Question: The scene is made pretty well but the touch is not working. I registered all sprites and made 'onTouchAreaBindingOnActionDownEnabled(true)' too. I have tried using Andengine's made in 'MenuScene' but it is not working touching part only too. Here's my present code.
I had same problem as this gentleman <URL>, since I had no way out I changed my code to:
'''
import org.andengine.engine.camera.Camera;
import org.andengine.entity.sprite.Sprite;
import org.andengine.input.touch.TouchEvent;
import org.andengine.opengl.texture.region.ITextureRegion;
import org.andengine.opengl.util.GLState;
import org.andengine.opengl.vbo.VertexBufferObjectManager;
import com.***.RM; //I changed the directory name to ***
import com.***.SceneManager; //I changed the directory name to ***
import com.***.SceneType; //I changed the directory name to ***
public class MainMenuScene extends BaseScene {
private final int MENU_PLAY = 0;
private final int MENU_OPTIONS = 1;
private final int MENU_CREDITS = 2;
private final int MENU_EXIT = 3;
final int w = 256, h = 64;
public class MenuSprite extends Sprite {
private int ID;
public MenuSprite(int pID, int pX, int pY, ITextureRegion tex, VertexBufferObjectManager vbom) {
super(pX, pY, w, h, tex, vbom);
this.ID = pID;
}
@Override
public boolean onAreaTouched(TouchEvent pSceneTouchEvent, float pTouchAreaLocalX, float pTouchAreaLocalY) {
System.out.println("text");
if (pSceneTouchEvent.isActionDown() || pSceneTouchEvent.isActionMove()) {
onclick(this.ID);
this.setScale(1.5f);
return true;
} else {
this.setScale(1f);
}
return true;
}
}
@Override
public void createScene() {
attachChild(new Sprite(RM.MX, RM.MY, rM.menu_back, vbom) {
@Override
protected void preDraw(GLState pGLState, Camera pCamera) {
super.preDraw(pGLState, pCamera);
pGLState.enableDither();
}
});
final MenuSprite playMenuItem = new MenuSprite(MENU_PLAY, RM.MX, RM.CH * 4 / 6, rM.menu_play, vbom);
final MenuSprite optionsMenuItem = new MenuSprite(MENU_OPTIONS, RM.MX, RM.CH * 3 / 6, rM.menu_options, vbom);
final MenuSprite creditsMenuItem = new MenuSprite(MENU_CREDITS, RM.MX, RM.CH * 2 / 6, rM.menu_credit, vbom);
final MenuSprite exitMenuItem = new MenuSprite(MENU_EXIT, RM.MX, RM.CH * 1 / 6, rM.menu_exit, vbom);
attachChild(playMenuItem);
attachChild(optionsMenuItem);
attachChild(creditsMenuItem);
attachChild(exitMenuItem);
registerTouchArea(playMenuItem);
registerTouchArea(optionsMenuItem);
registerTouchArea(creditsMenuItem);
registerTouchArea(exitMenuItem);
setTouchAreaBindingOnActionDownEnabled(true);
}
@Override
public void disposeScene() {
}
@Override
public SceneType getSceneType() {
return SceneType.SCENE_MENU;
}
@Override
public void onBackKeyPressed() {
System.exit(0);
}
public void onclick(int ID) {
switch (ID) {
case MENU_PLAY:
SceneManager.getInstance().createLevelSelectionScene();
break;
case MENU_OPTIONS:
break;
case MENU_EXIT:
onBackKeyPressed();
break;
default:
break;
}
}
}
'''
Here's a screenshot(I removed the title):

In Logcat I get the following on touching:
'''
04-02 22:29:31.909: I/InputReader(159): dispatchTouch::touch event's action is 0
04-02 22:29:31.909: I/InputDispatcher(159): Delivering touch to current input target
'''
but my application filtered messages have no touch log, not even the 'system.out' that I added.
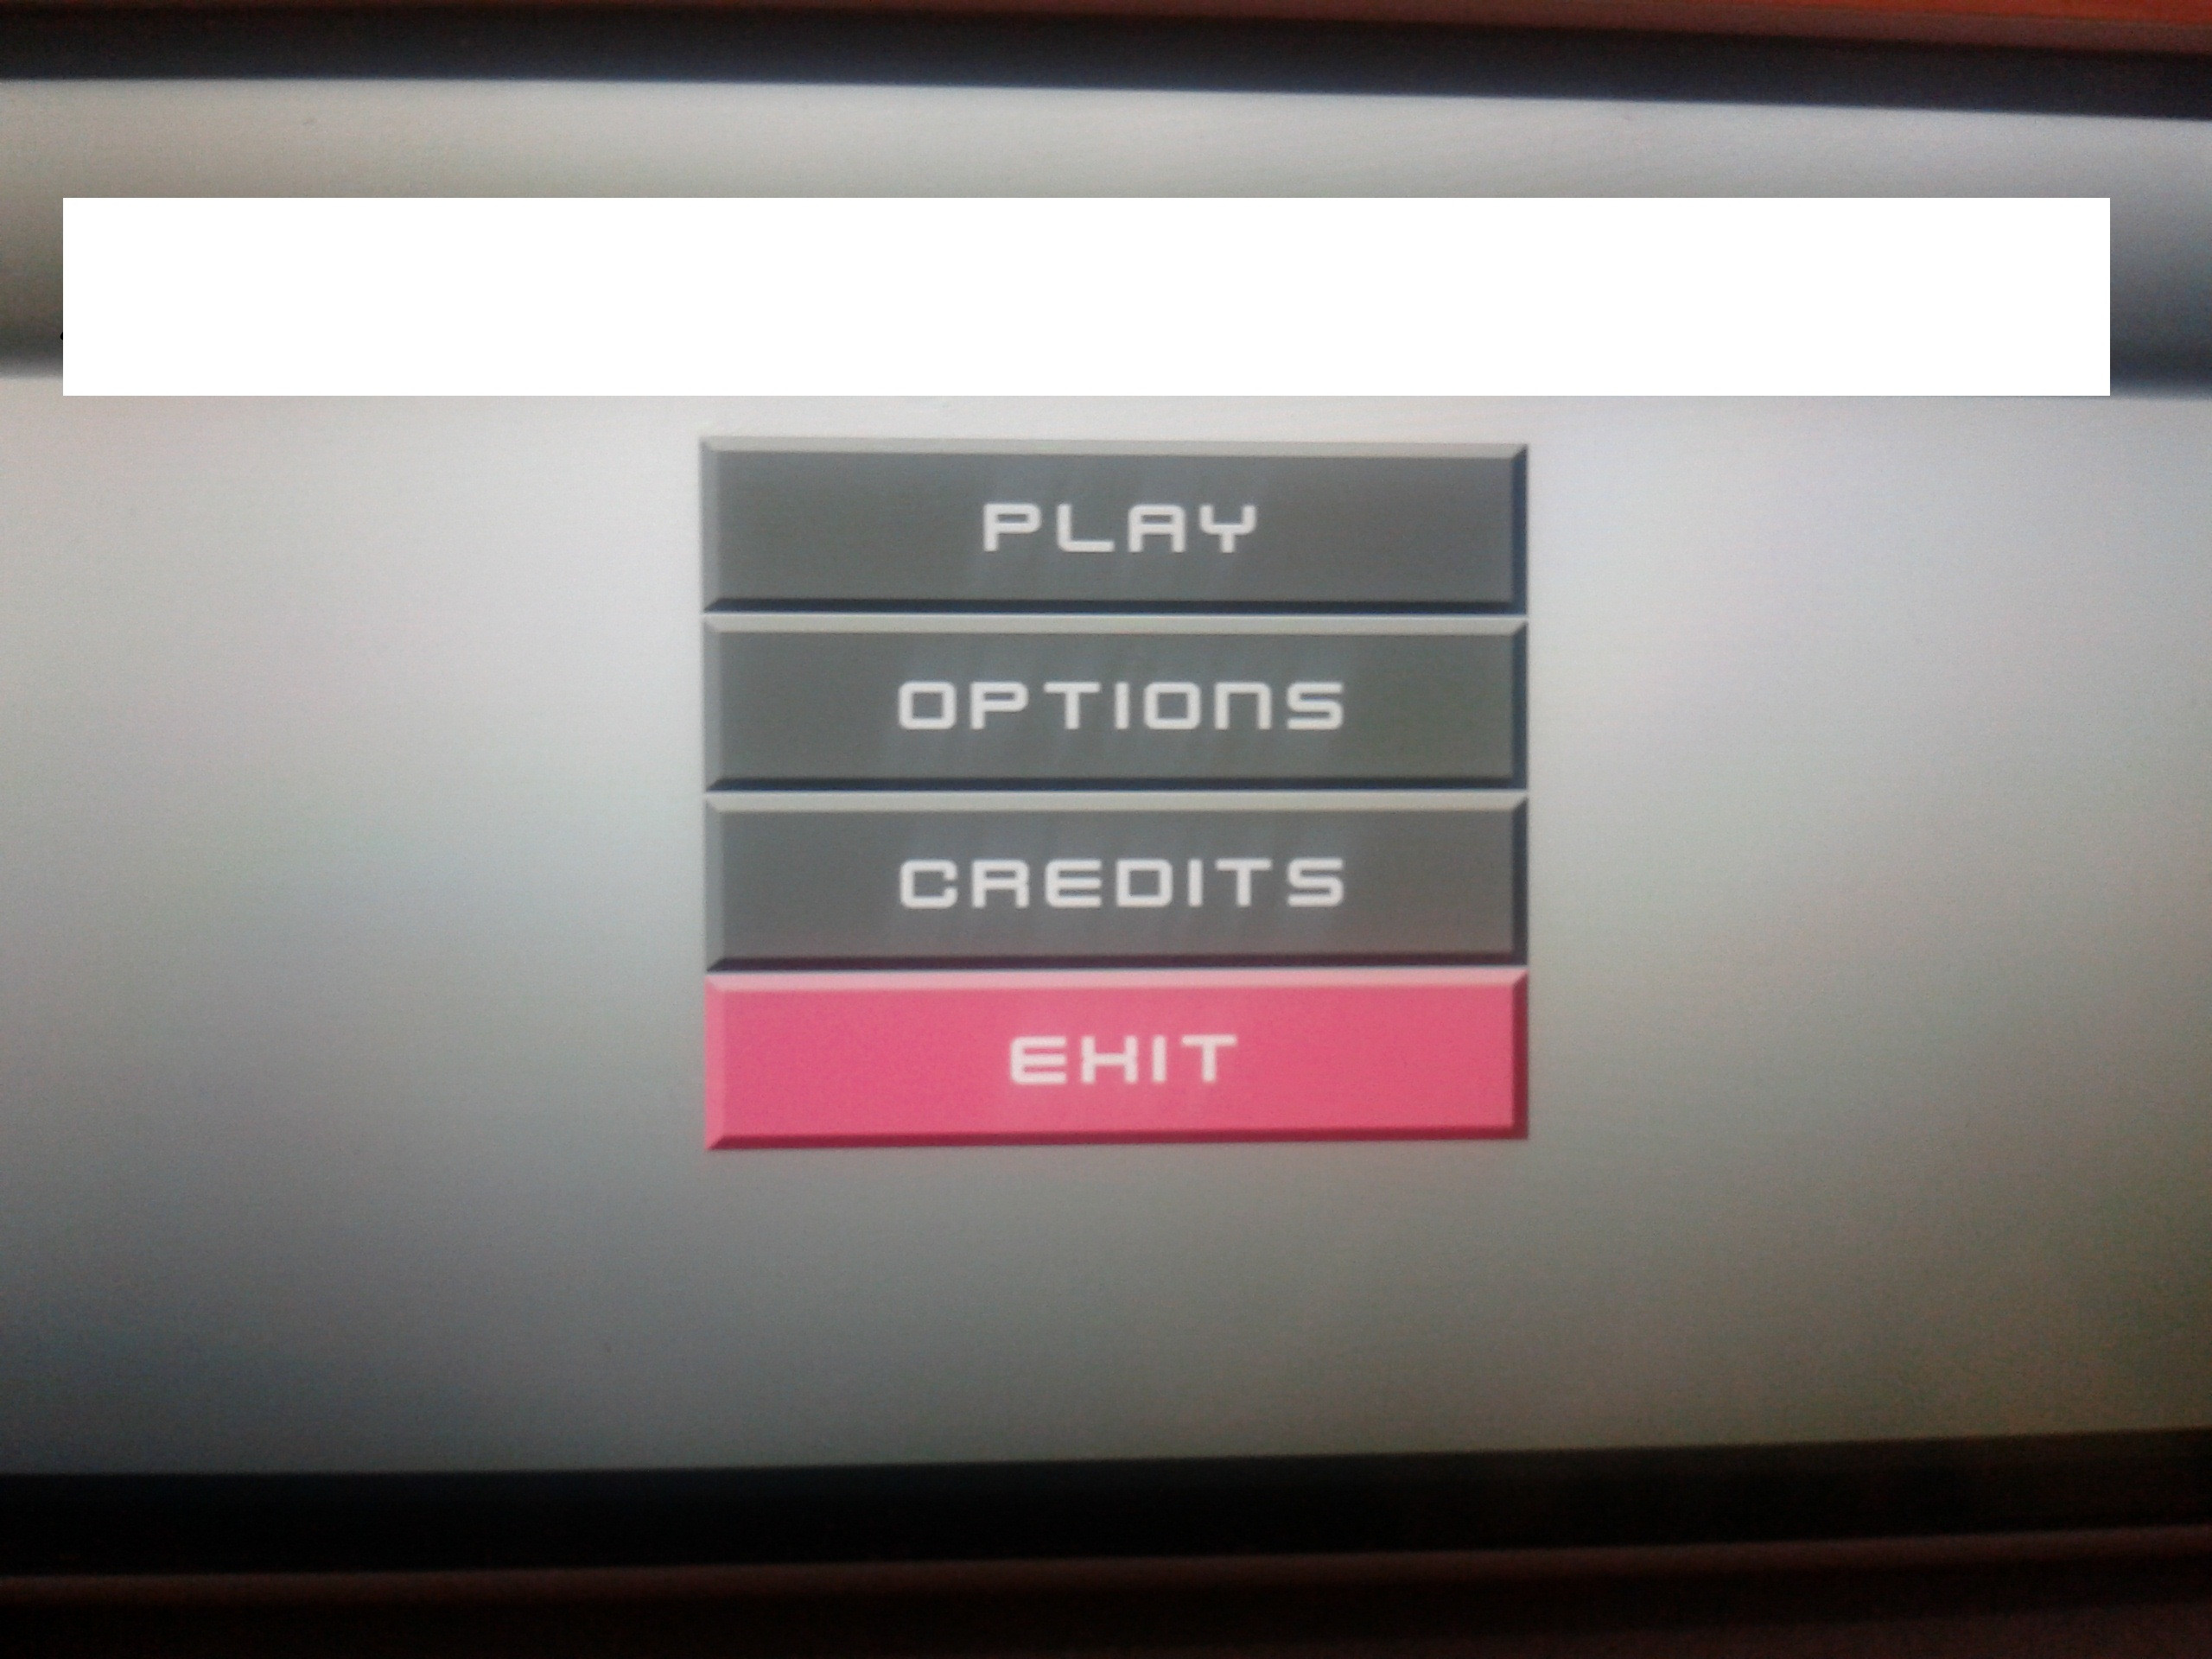
Answer: 'pOnCreateSceneCallback.onCreateSceneFinished(menuScene);' is not present.
This does not give any warnings or errors but creates problems.